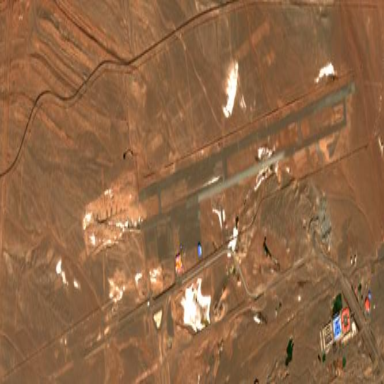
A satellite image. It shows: International aerodrome airport.